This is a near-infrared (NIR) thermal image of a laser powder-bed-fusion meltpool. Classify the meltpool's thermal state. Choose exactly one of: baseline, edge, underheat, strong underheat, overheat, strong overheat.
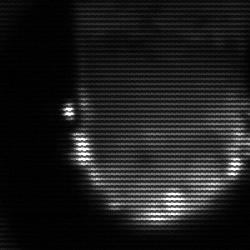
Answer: baseline